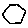
Label: hexagon